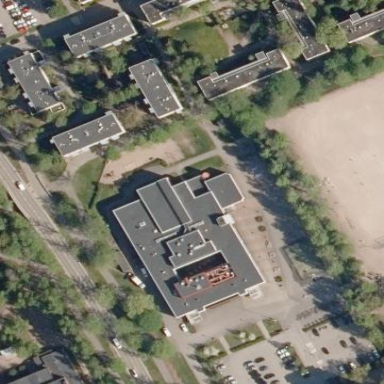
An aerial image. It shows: School.